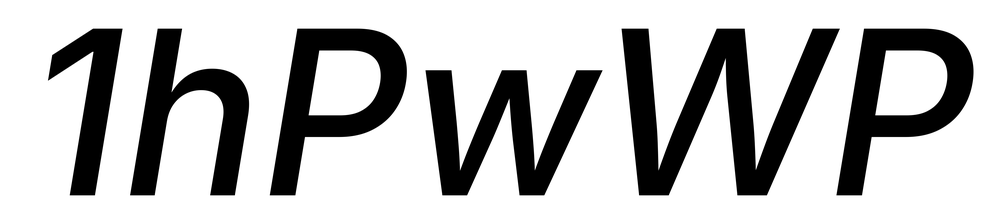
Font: Inter-Italic_Medium_Italic